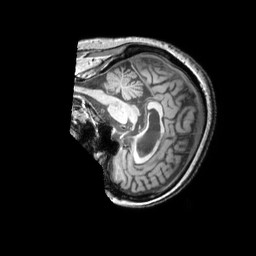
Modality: T1w
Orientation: sagittal
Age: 59
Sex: female
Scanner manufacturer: philips
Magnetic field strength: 3 T
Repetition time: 0.009859 s
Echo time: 0.004594 s